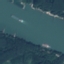
Land use / land cover: River